Question: I don't know if this is possible but I have a page which has 2 questions on and 2 lots of radio buttons (Yes and No).
Only one of the 'Yes' radio buttons can be selected and this then pre-selects the 'No' radio button for the other question. This is do using JavaScript and is working fine.
My issue is, is that if the user selects 'Yes' to a question and my hidden section is displayed and the user enters an entry and clicks the 'Add' button, this populates my table but if the user then selects 'No' to the 'Yes' question which re-hides my '<div>' (which is correct) but if they then selects 'Yes' to the other question, the section is re-displayed and the '<table>' still has the previous entry. Is there a way to remove it upon selecting 'No'
'''
Template template = new Template();
template.Nvc.Add("[!YesRadioButton]", Html.RadioButton("TransferISA_RadioButton", "Yes", ViewData["TransferISA_Yes"].Equals(true), new { id = "TranYes", onclick = "CheckRadioOptions(this,'TransferIsa_Cell','No');", onchange = "oneSelection()", title = "To select 'Yes', 'No' has to be selected for a Child Trust Fund transfer in." }).ToHtmlString());
template.Nvc.Add("[!NoRadioButton]", Html.RadioButton("TransferISA_RadioButton", "No", ViewData["TransferISA_No"].Equals(true), new { id = "TranNo", onclick = "CheckRadioOptions(this,'TransferIsa_Cell','No');", onchange = "oneSelection()" }).ToHtmlString());
template.Nvc.Add("[!TranErrorMsg]", (Html.ValidationMessage("TransferISA_RadioButton") != null) ? Html.ValidationMessage("TransferISA_RadioButton").ToHtmlString() : "");
template.HtmlTemplate = cmsText.Text;
if (app.IsChild)
{
template.Nvc.Add("[!CTFYesRadioButton]", Html.RadioButton("CTF_RadioButton", "Yes", ViewData["CTF_Yes"].Equals(true), new { id = "CTFYes", onclick = "CheckRadioOptions(this,'TransferIsa_Cell','No');", onchange = "oneSelection()", title = "To select 'Yes', 'No' has to be selected for a Junior ISA transfer in." }).ToHtmlString());
template.Nvc.Add("[!CTFNoRadioButton]", Html.RadioButton("CTF_RadioButton", "No", ViewData["CTF_No"].Equals(true), new { id = "CTFNo", onclick = "CheckRadioOptions(this,'TransferIsa_Cell','No');", onchange = "oneSelection()" }).ToHtmlString());
template.Nvc.Add("[!CTFErrorMsg]", (Html.ValidationMessage("CTF_RadioButton") != null) ? Html.ValidationMessage("CTF_RadioButton").ToHtmlString() : "");
template.HtmlTemplate = cmsText.Info_Text;
}
'''
'''
function CheckRadioOptions(obj, layers, showValue) {
if (obj == document.getElementById("CTFYes"))
{
document.getElementById("Transfer").style.display = "none";
document.getElementById("CTF").style.display = "block";
}
else
{
document.getElementById("Transfer").style.display = "block";
document.getElementById("CTF").style.display = "none";
}
if (obj != null) {
var value = "";
for (var i = 0; i < obj.length; i++) { if (obj[i].checked) { value = obj[i].value; } }
if (value == "") { value = obj.value; }
if (value == showValue) { HideLayers(layers); } else { ShowLayers(layers); }
}
}
function oneSelection() {
if (document.getElementById("TranYes").checked == true) {
document.getElementById("CTFYes").disabled = true;
document.getElementById("CTFNo").checked = true;
}
if (document.getElementById("CTFYes").checked == true) {
document.getElementById("TranYes").disabled = true;
document.getElementById("TranNo").checked = true;
}
if (document.getElementById("TranNo").checked == true) {
document.getElementById("CTFYes").disabled = false;
}
if (document.getElementById("CTFNo").checked == true) {
document.getElementById("TranYes").disabled = false;
}
}
'''
I haven't added my HTML for my hidden '<div>' as there is vast amounts of it but below is the full page with the hidden '<div>' displayed and the table populated.

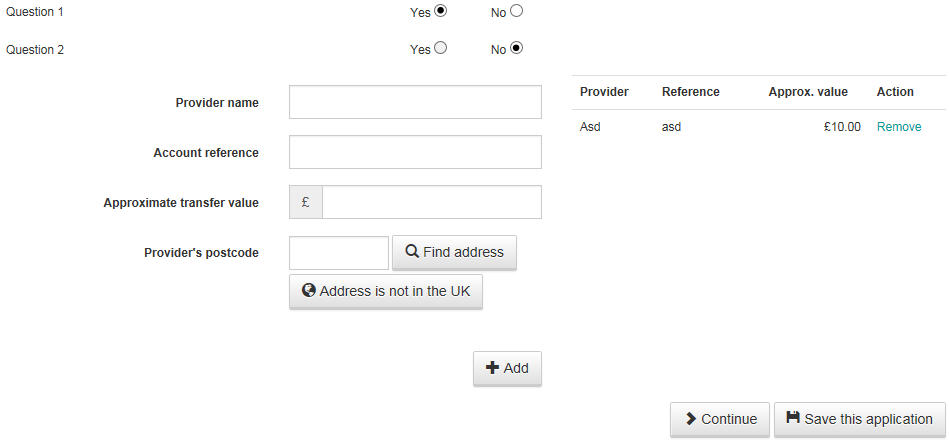
Answer: Needed to add this in my code behind
app.Application.Products.IsaDetails.IsaTransfers.Clear();